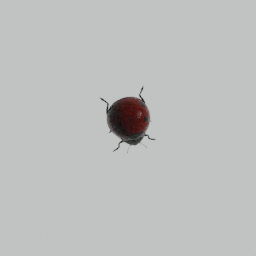
Label: animals